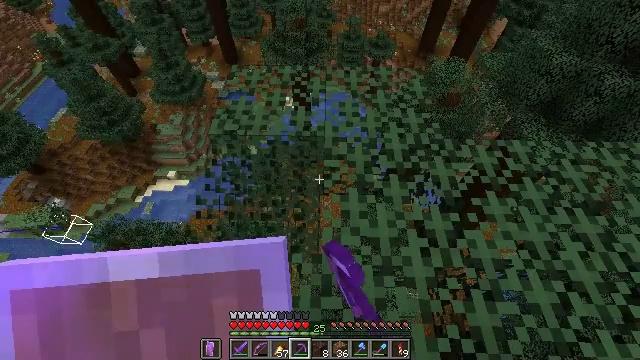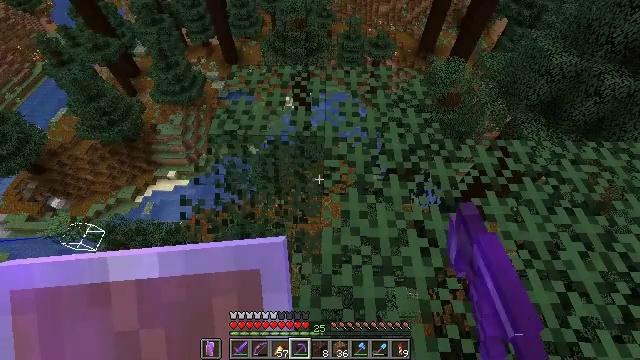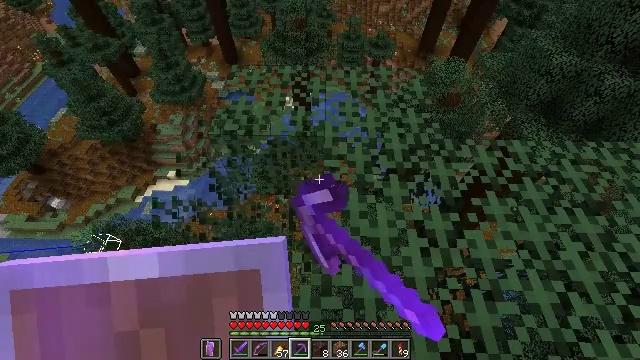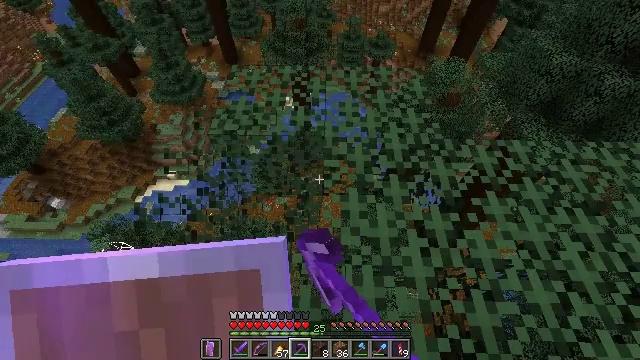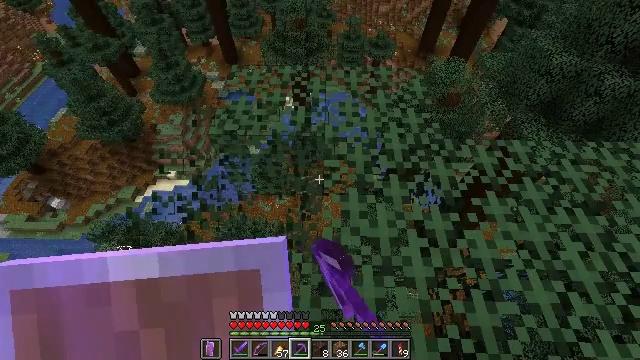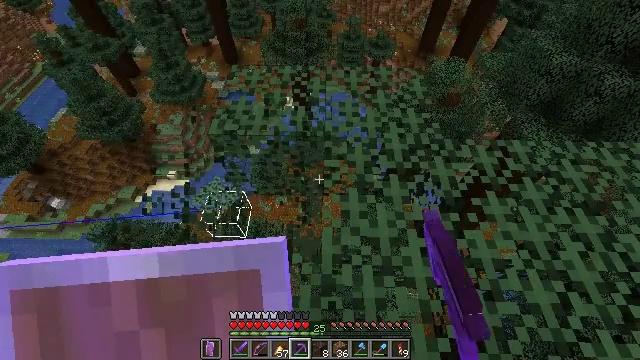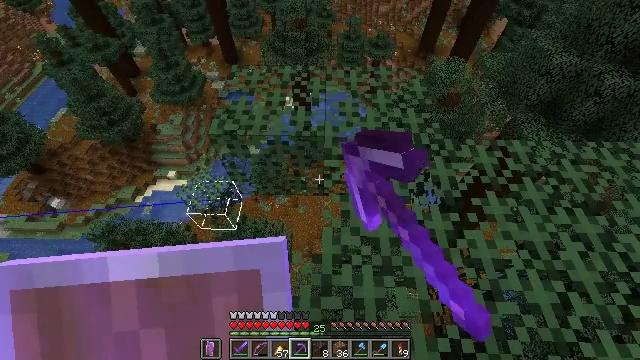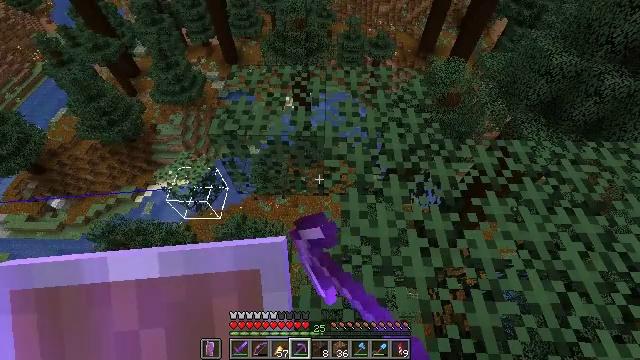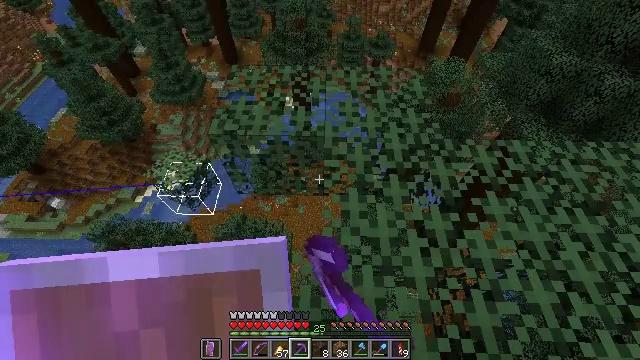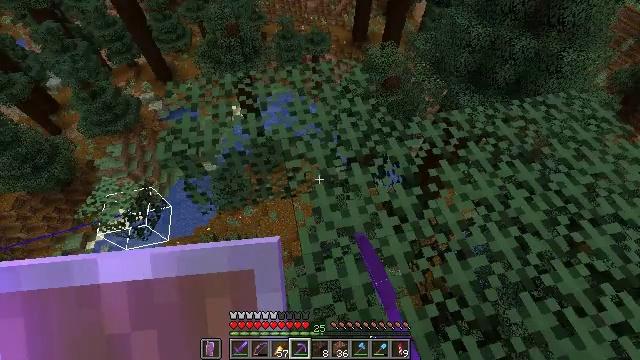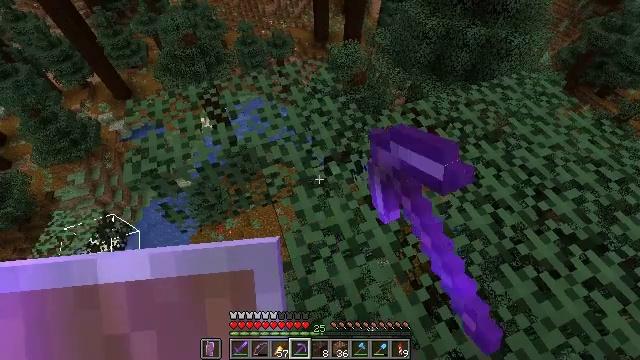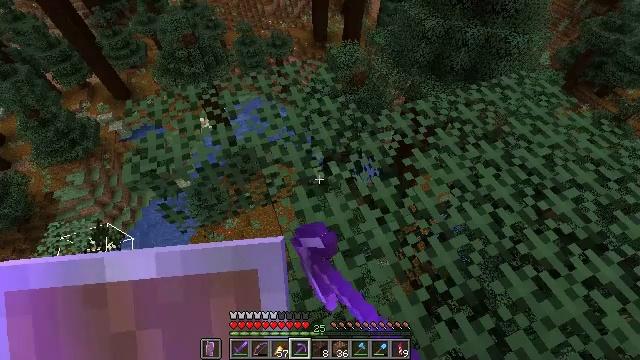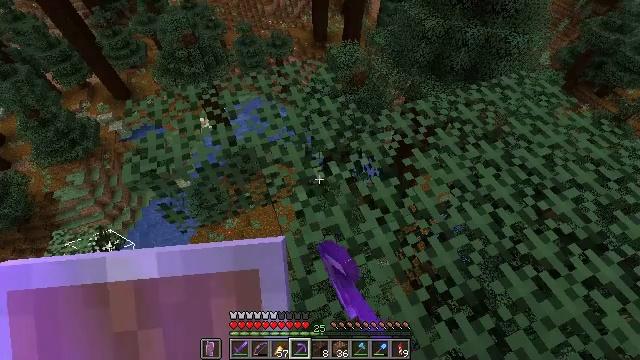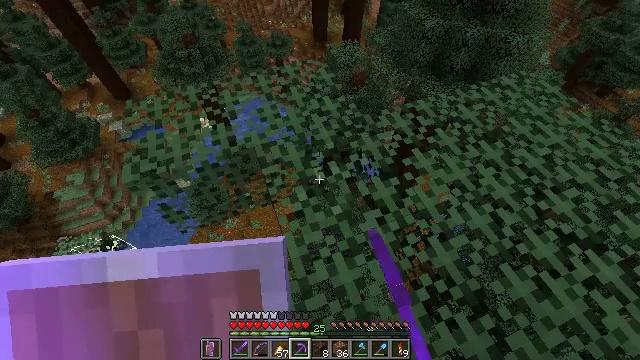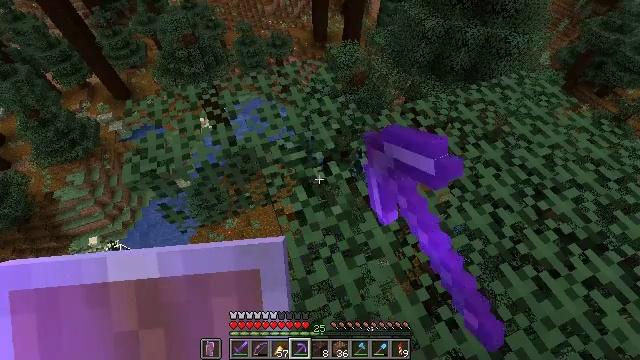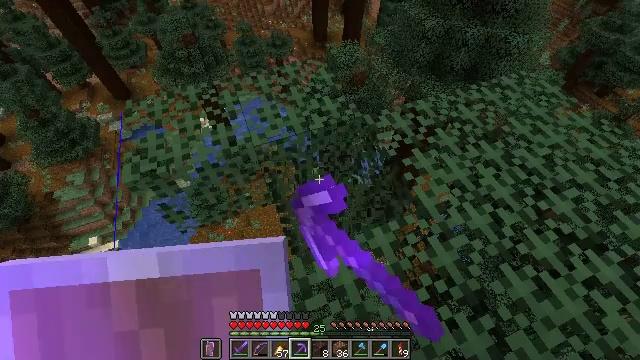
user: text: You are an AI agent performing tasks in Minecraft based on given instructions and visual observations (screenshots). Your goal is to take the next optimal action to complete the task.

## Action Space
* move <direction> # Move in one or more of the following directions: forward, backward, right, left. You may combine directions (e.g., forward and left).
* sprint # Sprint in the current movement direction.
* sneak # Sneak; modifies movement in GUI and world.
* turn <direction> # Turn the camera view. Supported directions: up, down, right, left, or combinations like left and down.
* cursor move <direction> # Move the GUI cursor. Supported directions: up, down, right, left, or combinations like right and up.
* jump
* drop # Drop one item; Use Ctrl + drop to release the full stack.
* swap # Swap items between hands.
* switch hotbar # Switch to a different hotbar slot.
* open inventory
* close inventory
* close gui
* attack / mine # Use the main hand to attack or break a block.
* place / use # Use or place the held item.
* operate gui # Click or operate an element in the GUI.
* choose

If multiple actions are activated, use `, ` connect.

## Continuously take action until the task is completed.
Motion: motion action
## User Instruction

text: Break the spruce leaves to clear the area.
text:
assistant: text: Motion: attack / mine
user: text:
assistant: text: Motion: attack / mine
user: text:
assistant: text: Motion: attack / mine
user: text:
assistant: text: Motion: attack / mine
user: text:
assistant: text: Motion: attack / mine
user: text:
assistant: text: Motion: attack / mine
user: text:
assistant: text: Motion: attack / mine
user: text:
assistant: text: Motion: attack / mine
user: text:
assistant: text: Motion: turn right, attack / mine
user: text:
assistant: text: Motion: turn right, attack / mine
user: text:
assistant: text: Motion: attack / mine
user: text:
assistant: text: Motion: attack / mine
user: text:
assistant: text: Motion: attack / mine
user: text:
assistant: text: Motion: attack / mine
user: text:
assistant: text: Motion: attack / mine
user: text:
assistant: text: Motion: attack / mine
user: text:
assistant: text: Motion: attack / mine
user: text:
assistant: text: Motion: attack / mine
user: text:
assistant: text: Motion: turn left, attack / mine
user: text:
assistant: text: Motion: turn left, attack / mine
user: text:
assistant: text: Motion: turn left and up, attack / mine
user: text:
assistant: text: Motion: turn left and up, attack / mine
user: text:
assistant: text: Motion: attack / mine
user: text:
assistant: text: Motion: attack / mine
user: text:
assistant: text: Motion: attack / mine
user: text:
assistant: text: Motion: attack / mine
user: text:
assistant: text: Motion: attack / mine
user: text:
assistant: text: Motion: attack / mine
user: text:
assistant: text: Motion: turn left, attack / mine
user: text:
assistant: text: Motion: turn left, attack / mine